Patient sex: M
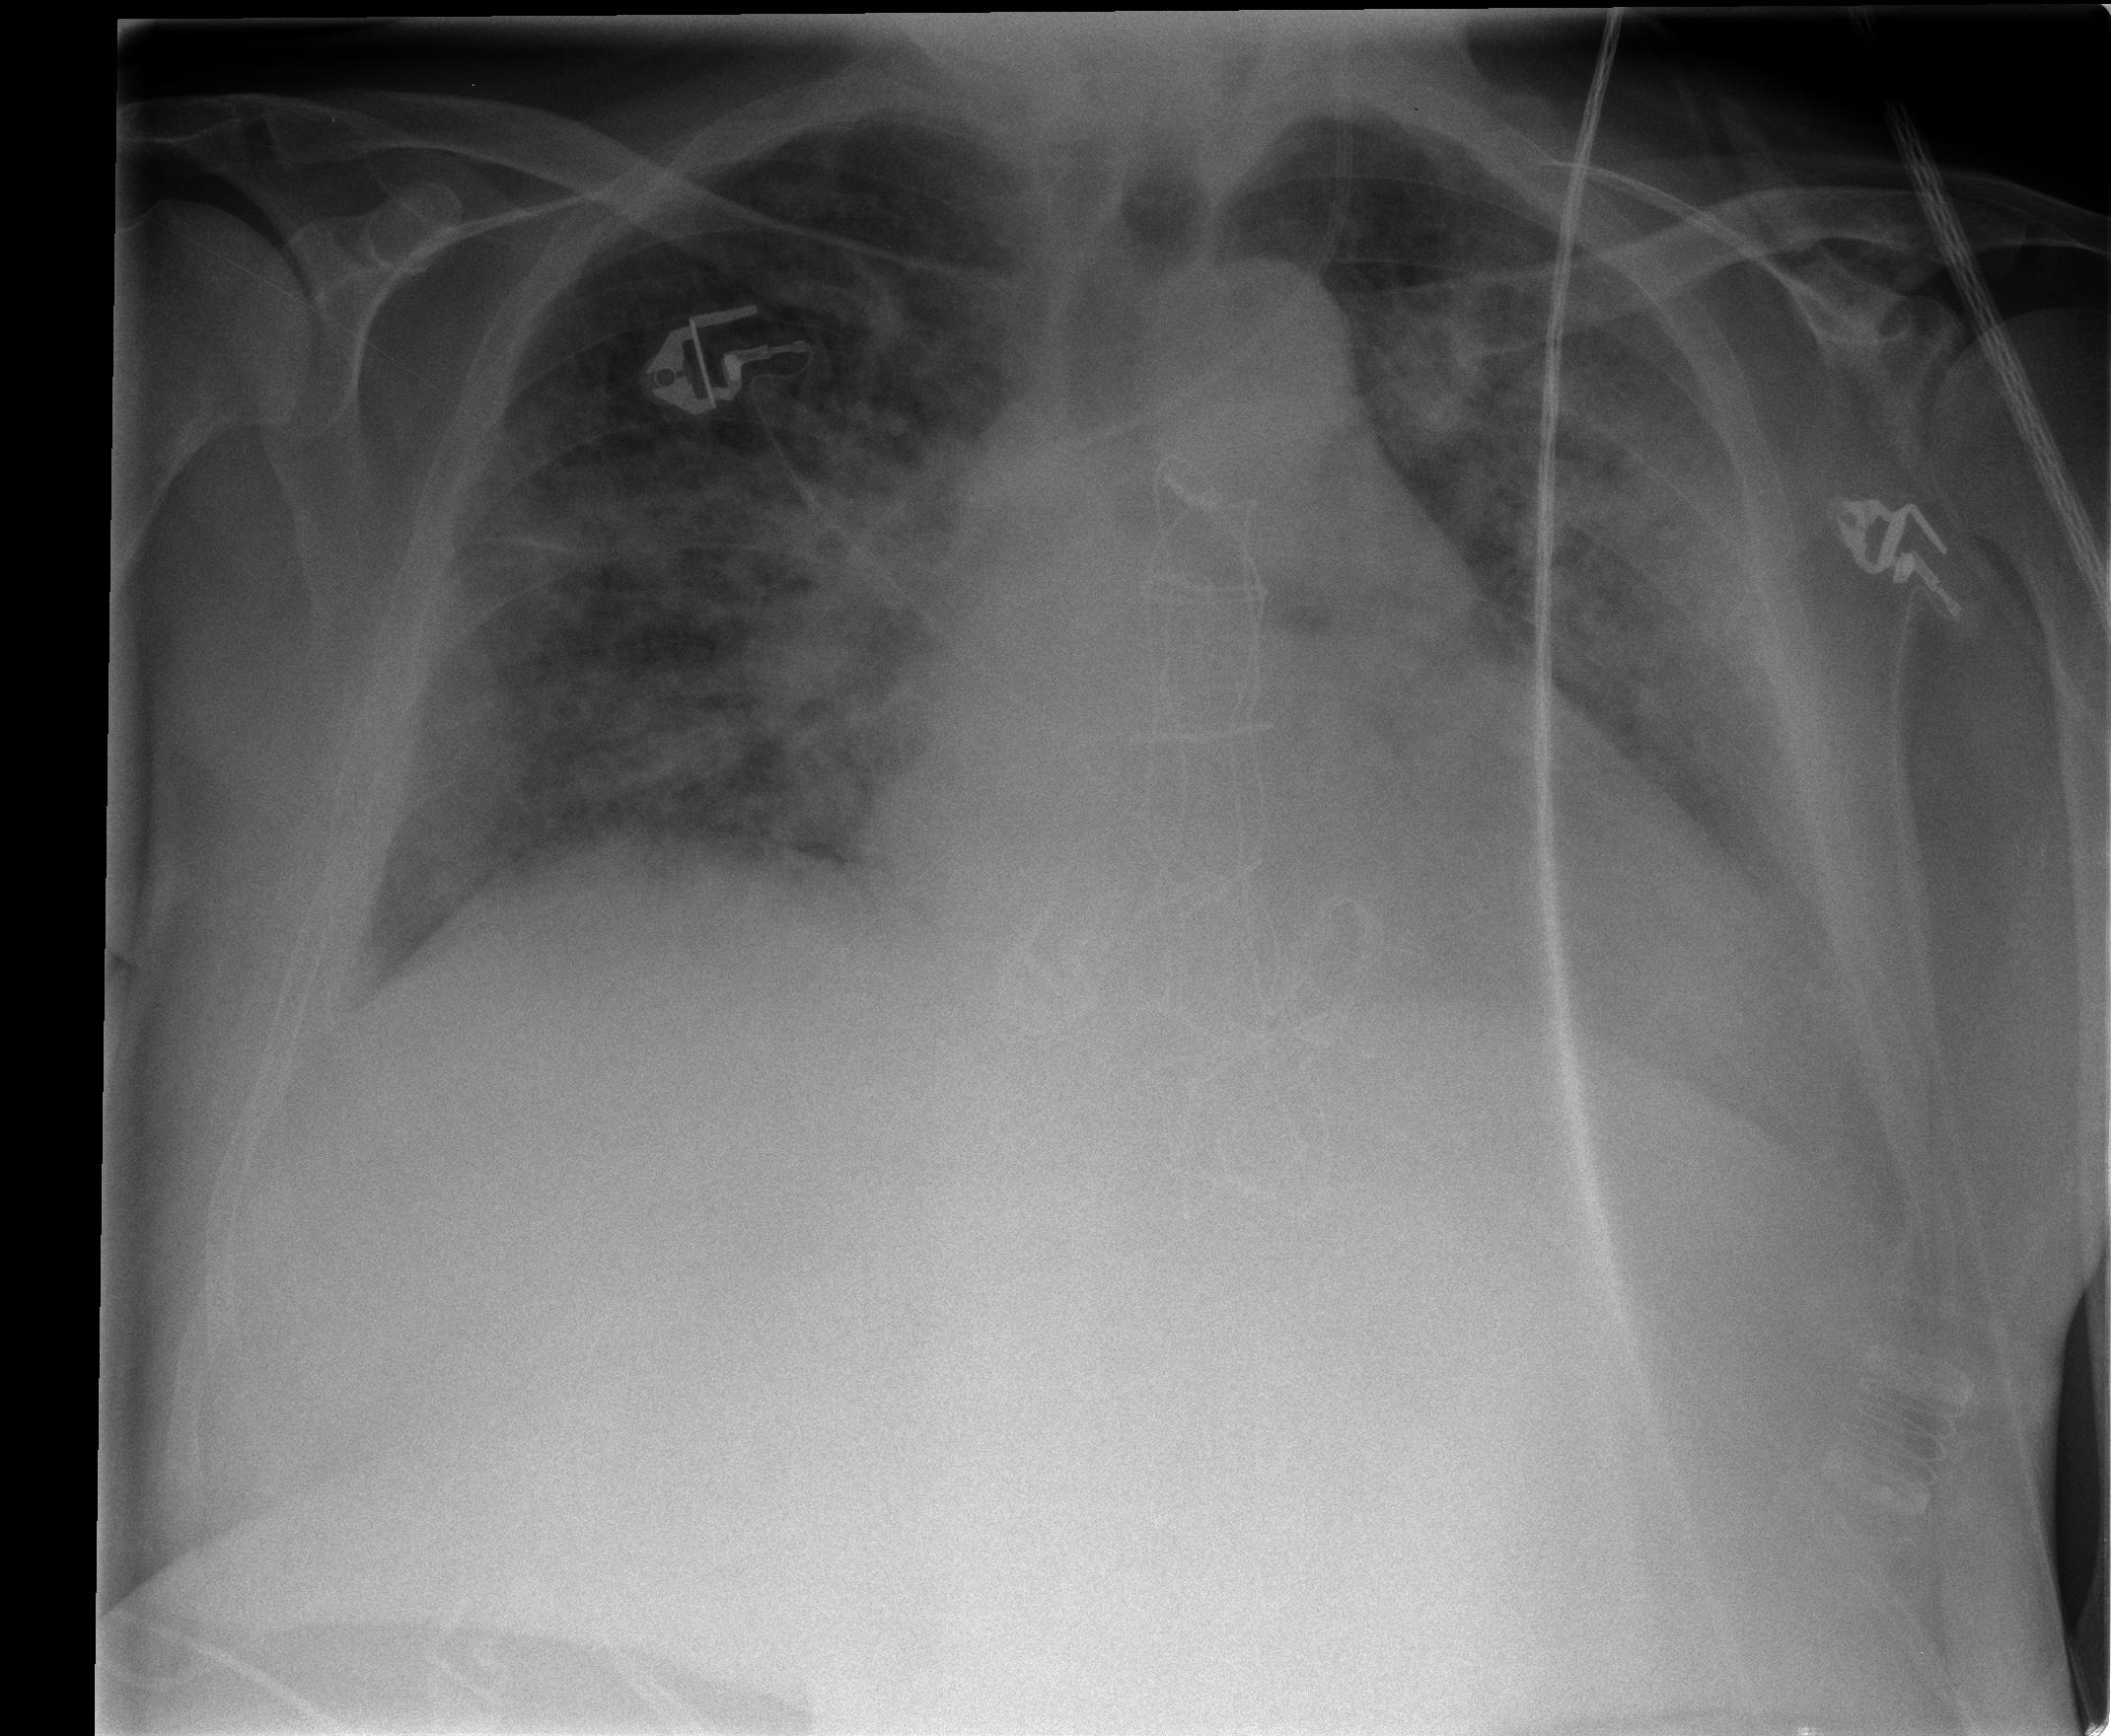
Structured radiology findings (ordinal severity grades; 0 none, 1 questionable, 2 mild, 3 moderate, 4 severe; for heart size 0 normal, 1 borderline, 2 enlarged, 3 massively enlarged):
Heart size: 2
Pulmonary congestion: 3
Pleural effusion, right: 0
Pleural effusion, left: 0
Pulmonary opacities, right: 2
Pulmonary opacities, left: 3
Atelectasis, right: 1
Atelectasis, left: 2